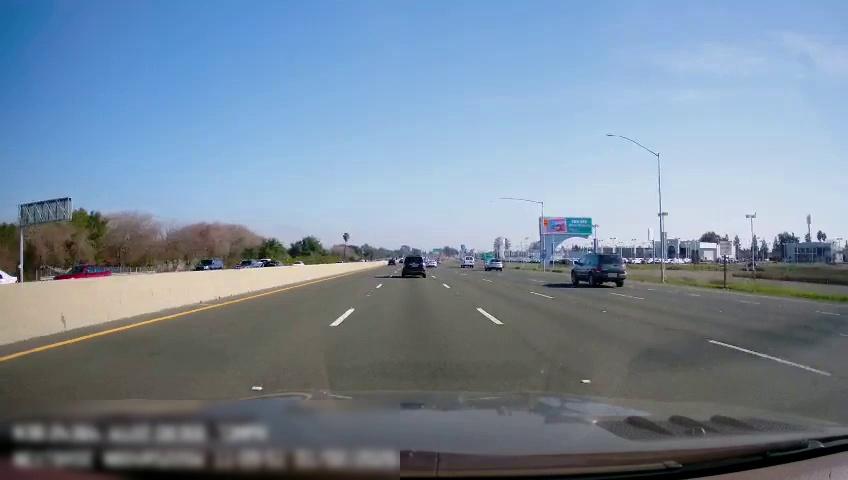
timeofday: Day
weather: Sunny
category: Drivable Space
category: Drivable Space
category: Vehicles | Car
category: Vehicles | SUV
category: Vehicles | SUV
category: Vehicles | SUV
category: Vehicles | Van
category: Vehicles | Car
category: Vehicles | Car
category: Vehicles | SUV
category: Vehicles | Truck
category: Vehicles | Car
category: Vehicles | Car
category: Vehicles | Car
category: Lanes | Alternate Lane
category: Lanes | Current Lane
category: Lanes | Current Lane
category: Lanes | Alternate Lane
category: Lanes | Alternate Lane
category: Lanes | Alternate Lane
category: Traffic | Signs
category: Traffic | Signs